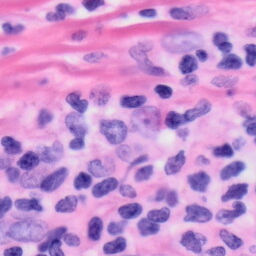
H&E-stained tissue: Skin